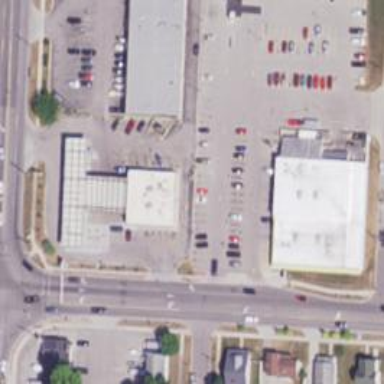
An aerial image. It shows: Convenience shop.